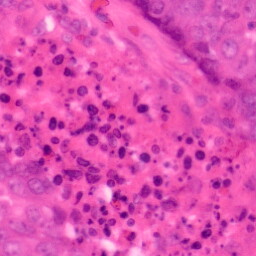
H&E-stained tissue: Colon